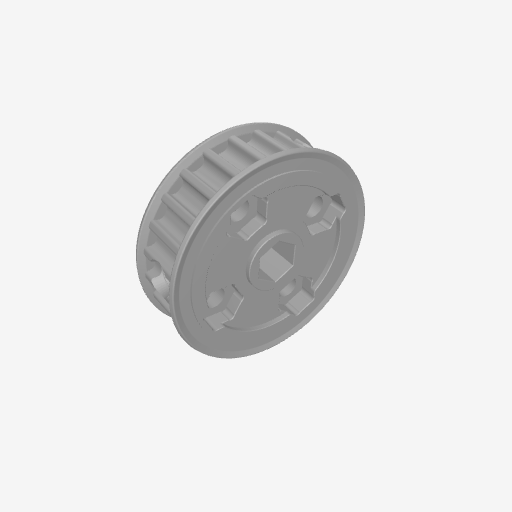
Part: Pulley5P8RID24T